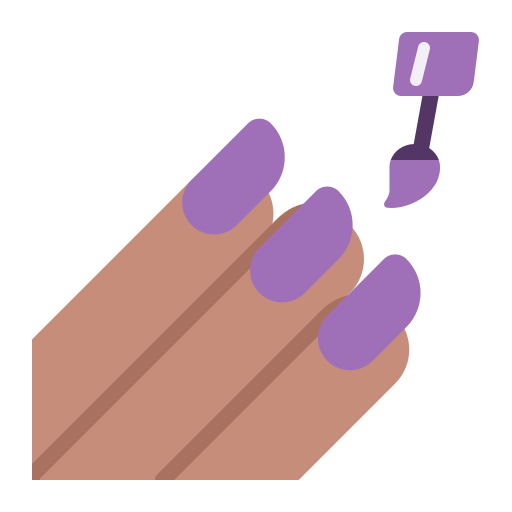
nail polish flat